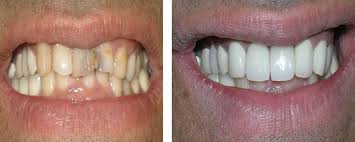
Condition: Tooth Discoloration